Question: I've seen multiple examples and answers on StackOverflow explaining that this would be the recommended way to create a QueryString to manipulate.
'''
NameValueCollection test = HttpUtility.ParseQueryString(String.Empty);
test.Add("hello", "world");
Console.WriteLine(test.ToString());
'''
But all it returns is
'''
System.Collections.Specialized.NameValueCollection
'''
What's going on? Simple .NET4 console application to test with (tried earlier Frameworks as well). If I don't feed it an empty string it starts working, but it seems odd that there are so many posts recommending this as a solution. Wrapped it in a try/catch statement as well just to see if anything strange was going on, no Exceptions are thrown. Am I really supposed to just give it a random string "a=b", then remove it from the NameValueCollection afterwards in order to get a usable HttpValueCollection?
My ultimate goal was using this with an UriBuilder, grabbing the Query property from it and feeding it to ParseQueryString. However sometimes there might be no query string, UriBuilder.Query will return an empty string...thus this issue came up.
In case anyone was confused, what I am intending for it to print out is the query string equivalent of the collection. So if I were to add another value to the collection
'''
test.Add("other", "value");
'''
The result of the ToString() method should be
'''
"hello=world&other=value"
'''
My claim? Why it doesn't work...

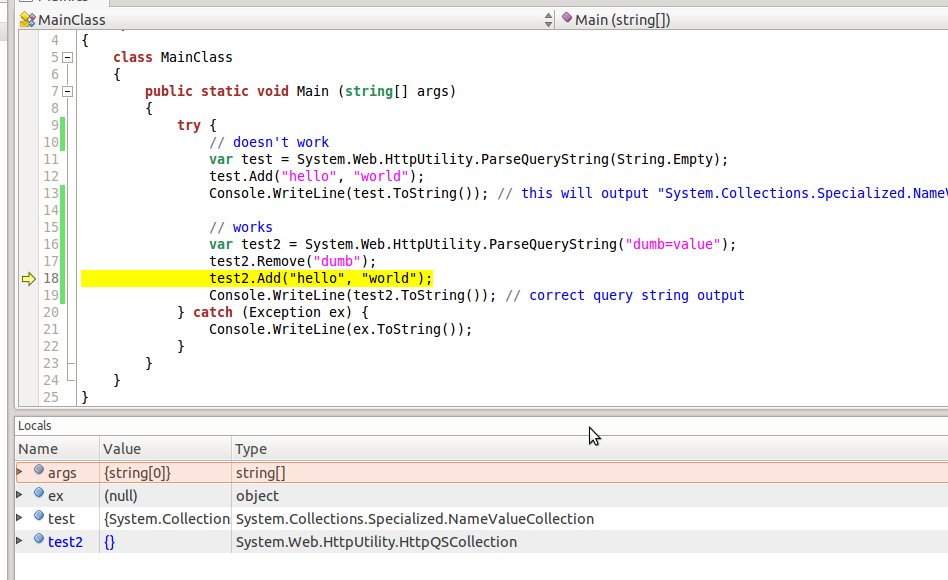
Answer: Apparently this was an age-old bug in Mono (something I forgot to mention in my question!!).
I was using Mono 2.10.5 with MonoDevelop 2.6.
Seems to be no issues with Microsoft's System.Web.
<URL>